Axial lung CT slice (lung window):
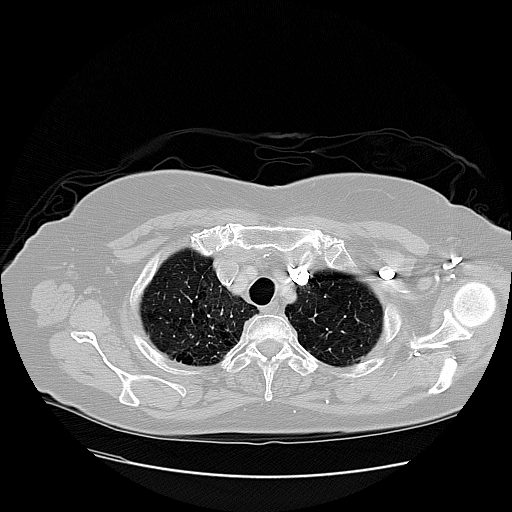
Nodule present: no